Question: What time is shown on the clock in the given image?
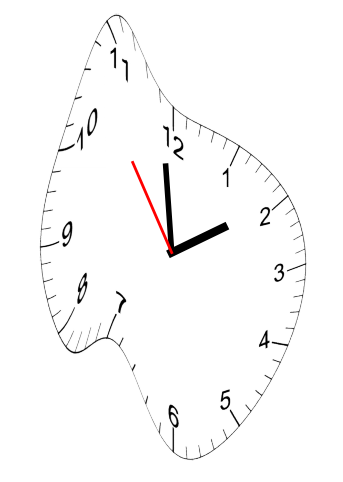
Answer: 01:58:54